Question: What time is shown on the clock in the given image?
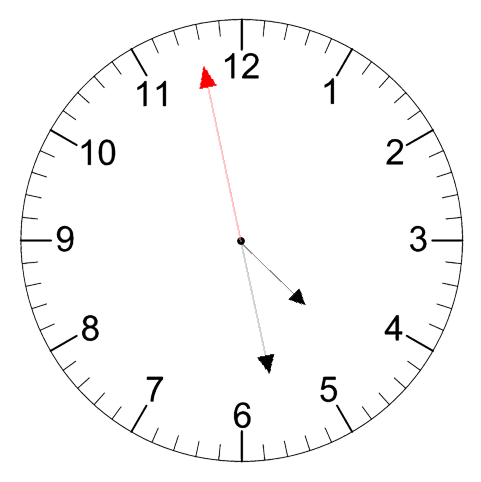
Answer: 04:27:58